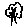
Label: tree